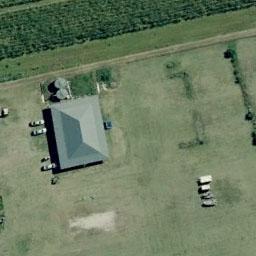
Label: residential